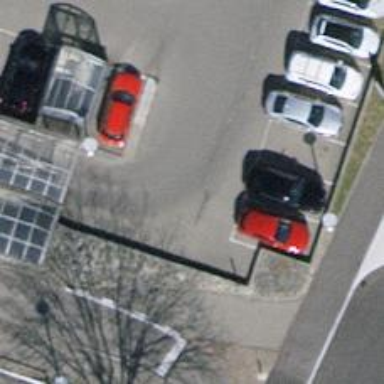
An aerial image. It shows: Parking aisle designated as service road.